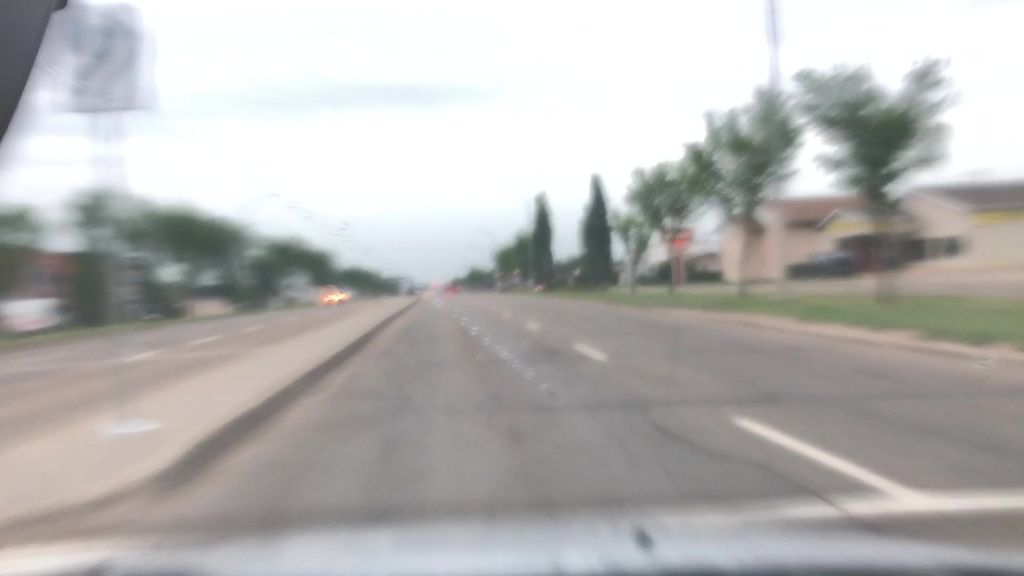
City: edmonton